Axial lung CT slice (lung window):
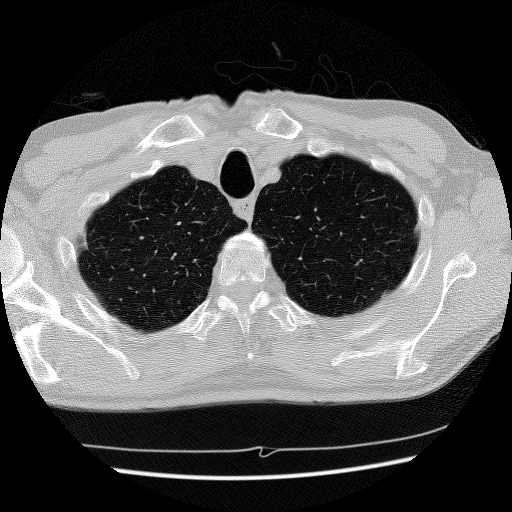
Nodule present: no